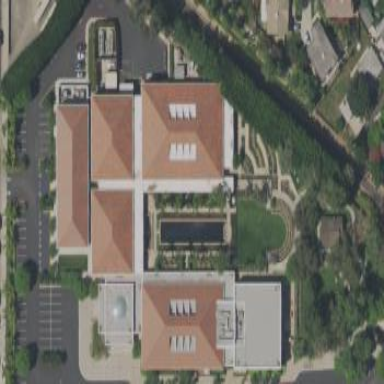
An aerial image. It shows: Museum that also functions as library.